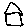
Label: house